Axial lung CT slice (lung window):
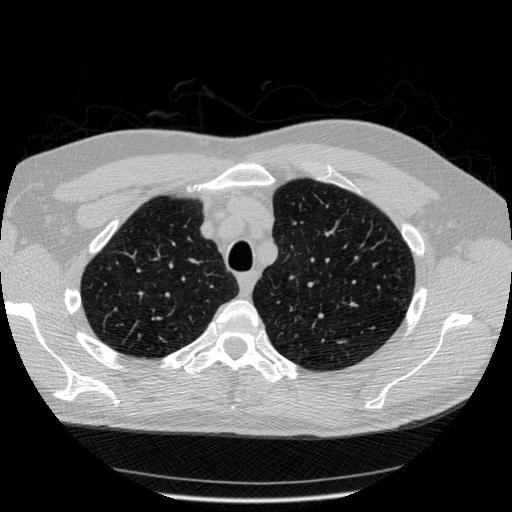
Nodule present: no